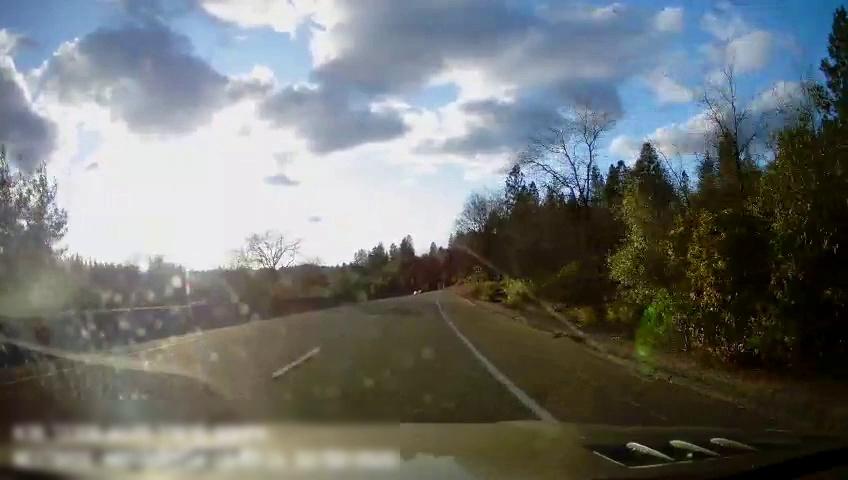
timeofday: Day
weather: Sunny
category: Drivable Space
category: Lanes | Alternate Lane
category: Lanes | Current Lane
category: Lanes | Current Lane